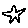
Label: star